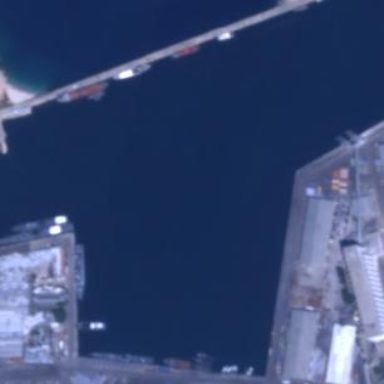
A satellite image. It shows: Harbor with water.